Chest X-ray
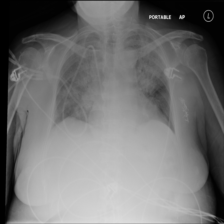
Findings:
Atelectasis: negative
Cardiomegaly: negative
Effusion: negative
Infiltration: negative
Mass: negative
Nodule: negative
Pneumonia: positive
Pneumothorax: negative
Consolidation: negative
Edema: positive
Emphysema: negative
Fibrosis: negative
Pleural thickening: negative
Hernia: negative